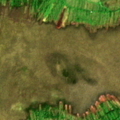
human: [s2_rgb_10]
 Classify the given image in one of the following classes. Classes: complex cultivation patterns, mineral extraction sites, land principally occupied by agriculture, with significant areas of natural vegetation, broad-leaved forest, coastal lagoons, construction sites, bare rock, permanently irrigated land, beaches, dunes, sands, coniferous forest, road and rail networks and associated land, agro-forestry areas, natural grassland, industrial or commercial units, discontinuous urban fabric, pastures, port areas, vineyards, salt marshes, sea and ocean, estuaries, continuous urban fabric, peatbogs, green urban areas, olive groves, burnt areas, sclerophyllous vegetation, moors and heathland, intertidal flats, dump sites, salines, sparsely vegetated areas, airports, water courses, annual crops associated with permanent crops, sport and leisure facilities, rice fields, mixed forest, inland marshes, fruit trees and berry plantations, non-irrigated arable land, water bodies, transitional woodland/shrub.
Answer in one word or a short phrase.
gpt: land principally occupied by agriculture, with significant areas of natural vegetation, peatbogs